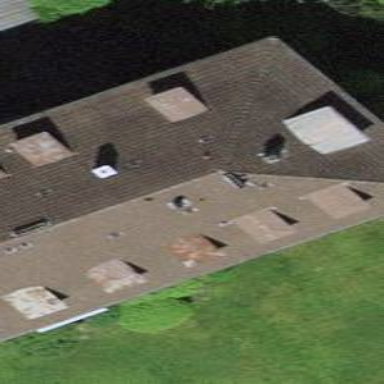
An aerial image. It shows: Hipped-roof building with apartments.